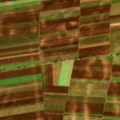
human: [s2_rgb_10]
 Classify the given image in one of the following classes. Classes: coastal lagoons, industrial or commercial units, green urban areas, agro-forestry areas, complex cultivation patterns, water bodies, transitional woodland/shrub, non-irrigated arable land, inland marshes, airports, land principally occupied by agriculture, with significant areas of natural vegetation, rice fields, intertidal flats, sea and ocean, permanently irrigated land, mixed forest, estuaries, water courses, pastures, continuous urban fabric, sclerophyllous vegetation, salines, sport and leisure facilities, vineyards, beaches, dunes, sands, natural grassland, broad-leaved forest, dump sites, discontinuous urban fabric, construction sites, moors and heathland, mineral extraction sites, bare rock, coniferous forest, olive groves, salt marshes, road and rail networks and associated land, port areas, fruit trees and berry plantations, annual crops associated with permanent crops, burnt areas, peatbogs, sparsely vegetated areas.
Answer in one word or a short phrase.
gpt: non-irrigated arable land